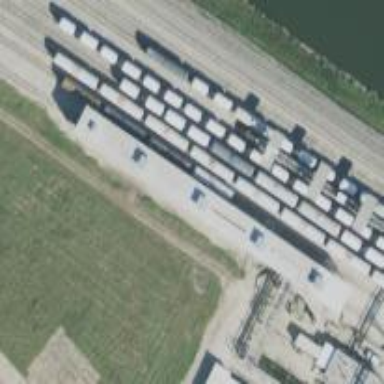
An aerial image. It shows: Railway yard in service.